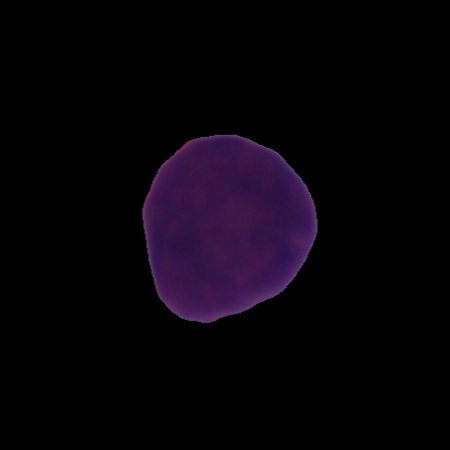
Label: cancer